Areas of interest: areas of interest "Spring City"
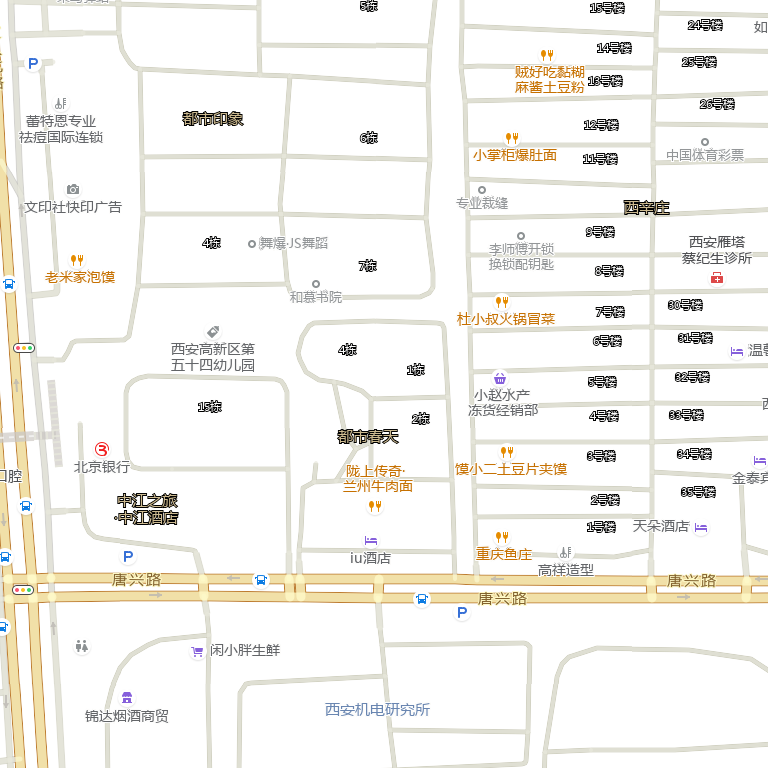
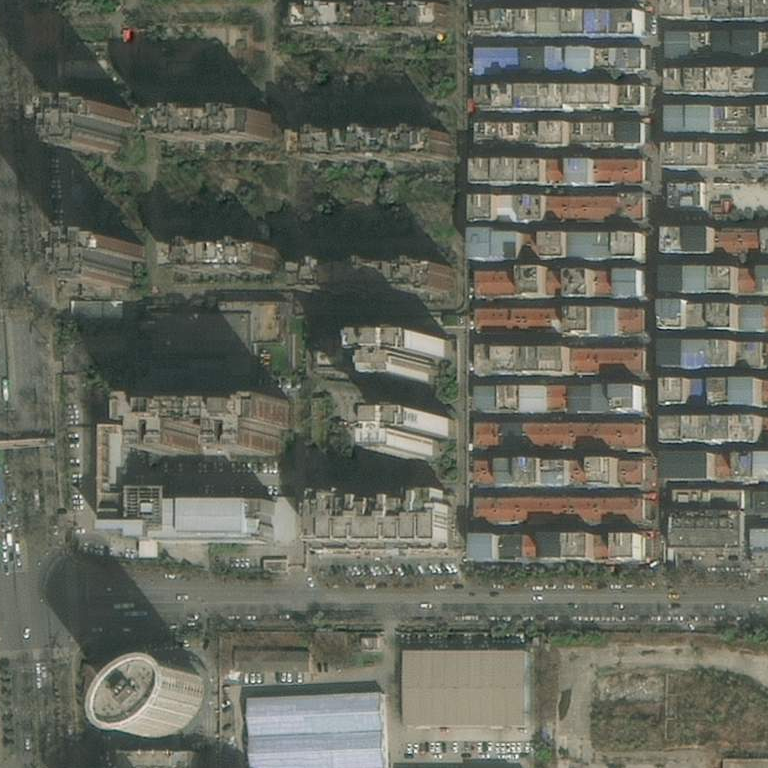